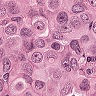
Metastatic tissue present: yes